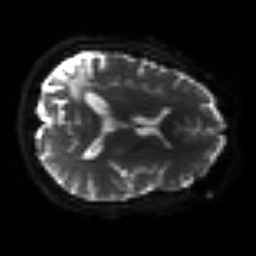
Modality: sbref
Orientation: axial
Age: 39
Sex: female
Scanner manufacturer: siemens
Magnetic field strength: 3 T
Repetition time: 3.2 s
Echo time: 0.081 s